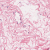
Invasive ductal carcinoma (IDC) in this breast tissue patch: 0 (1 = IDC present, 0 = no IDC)